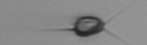
Label: Acanthoica_quattrospina